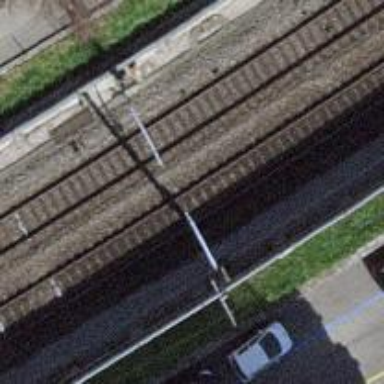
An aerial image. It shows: Railway signal.